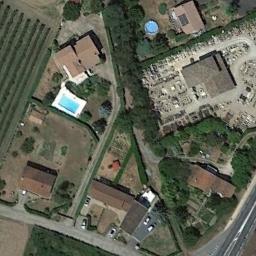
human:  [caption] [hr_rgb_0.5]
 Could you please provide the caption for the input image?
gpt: There are many buildings of different shapes and sizes in medium residential area .

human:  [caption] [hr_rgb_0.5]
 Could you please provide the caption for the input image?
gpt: The medium residential is on the grass next to the farmland and a parking lot .

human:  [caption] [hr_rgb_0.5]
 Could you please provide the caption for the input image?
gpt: The houses in the mid-sized residential area are all red .

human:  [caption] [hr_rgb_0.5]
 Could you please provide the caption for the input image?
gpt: The medium residential area has some houses and green belts and some of the houses have swimming pools .

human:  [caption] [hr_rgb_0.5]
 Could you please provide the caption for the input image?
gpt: There are some brown buildings on the medium residential area .